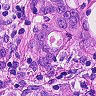
Metastatic tissue present: yes